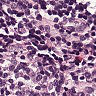
Metastatic tissue present: no